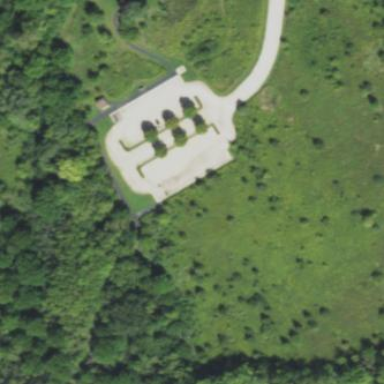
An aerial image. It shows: Parking area located at trailhead.